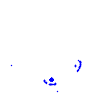
Particle: proton